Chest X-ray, AP view. Patient: 39 years old, sex M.
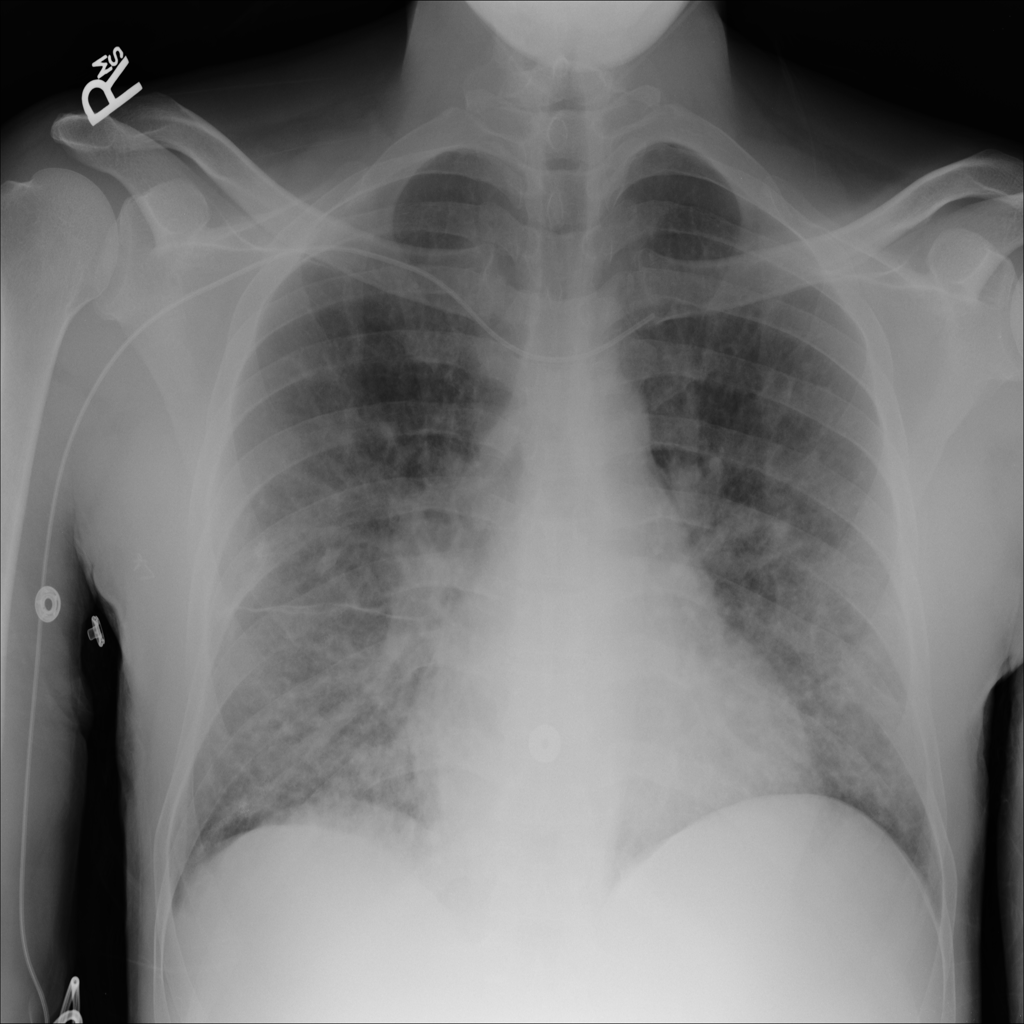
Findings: Consolidation